Current action and preconditions to check: trajectory_clear

Your task: For each precondition in the list above, predict whether it will hold at this action.

Consider the current scene as observed from the mobile robot's camera, and analyze the predicted future states of all dynamic agents (e.g., people, animals, vehicles, or any moving entities) within the NEXT SECOND.

IMPORTANT: Only answer "very likely" if you are absolutely certain—based on strong, clear evidence—that a dynamic agent will violate the precondition in the predicted future state. Do NOT answer "very likely" for unlikely, ambiguous, or low-probability risks.

Ask yourself for each precondition: Is there a high probability, with clear and convincing evidence, that the predicted future states of any dynamic agent will interfere with the predicted future state of the currently executing action within the NEXT SECOND, causing that precondition to fail?

Assess the risk level based on these predictions. Use "likely" or "very likely" if motions create a clear risk of interference.

Use "neutral" or "improbable" if agents are nearby but their predicted paths are clearly diverging or non-conflicting.

Failure Risk Categories: "very improbable", "improbable", "neutral", "likely", "very likely"

Answer Format: Output ONLY the probability_of_failure value from these categories: "very improbable", "improbable", "neutral", "likely", "very likely"

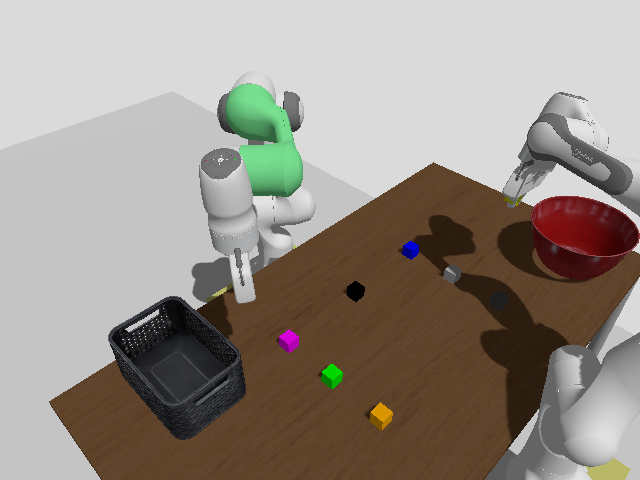

Answer: very improbable